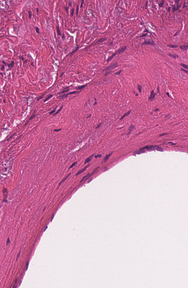
Tumor epithelial tissue: no
Tumor-associated stroma tissue: yes
Normal tissue: no